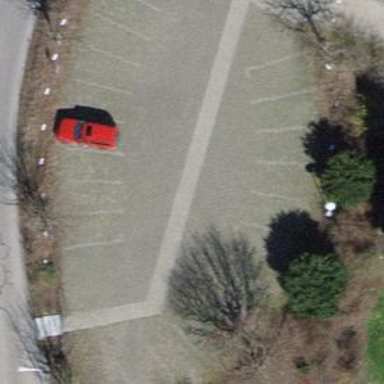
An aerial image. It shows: Parking area with asphalt surface.